Interaction volume radius: 5 \u00c5
Interaction volume height: 25 \u00c5
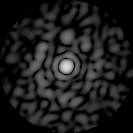
Disorder parameter: 0.8854